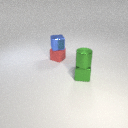
small blue metal cube above small red rubber cube